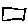
Label: square